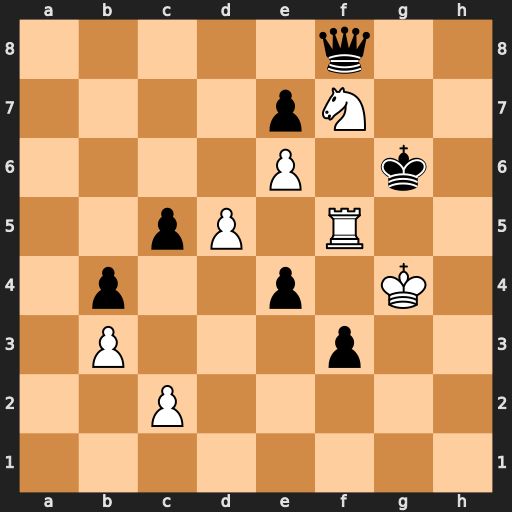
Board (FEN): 5q2/4pN2/4P1k1/2pP1R2/1p2p1K1/1P3p2/2P5/8
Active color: w
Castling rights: -
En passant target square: -
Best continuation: Ne5+ Kg7 Rxf8